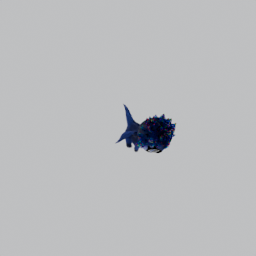
Label: animals